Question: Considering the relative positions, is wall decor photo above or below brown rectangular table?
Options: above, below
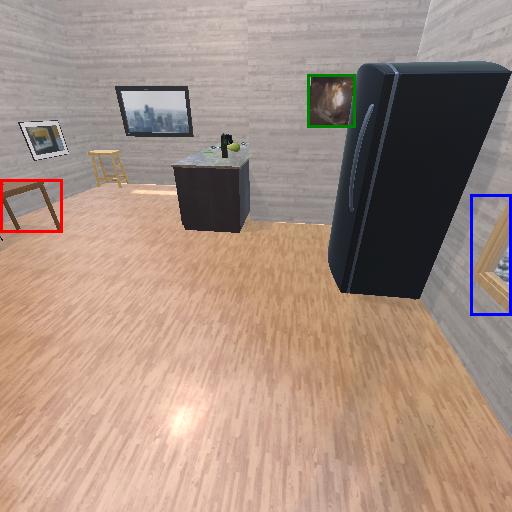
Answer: above